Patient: sex M, age 64
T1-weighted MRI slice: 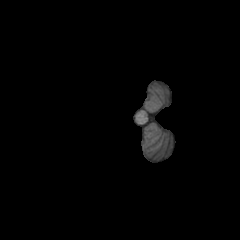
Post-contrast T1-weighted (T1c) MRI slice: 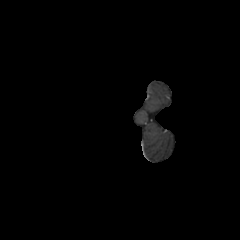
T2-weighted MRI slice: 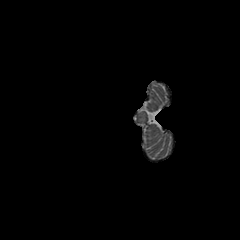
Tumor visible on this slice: no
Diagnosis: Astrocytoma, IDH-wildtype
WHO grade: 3